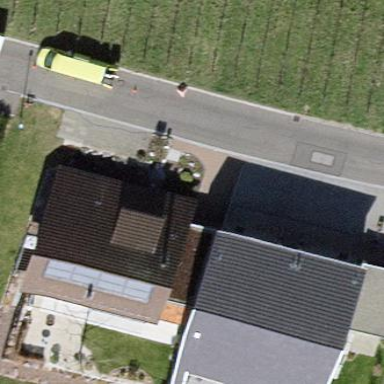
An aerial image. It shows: Detached building.